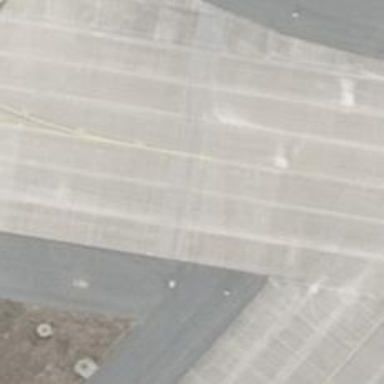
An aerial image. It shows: Runway holding position.